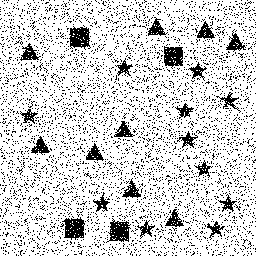
Squares: 4
Triangles: 9
Stars: 11
Total shapes: 24